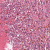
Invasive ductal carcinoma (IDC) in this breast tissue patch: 0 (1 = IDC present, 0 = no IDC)